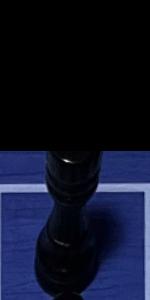
Label: Rook_Black